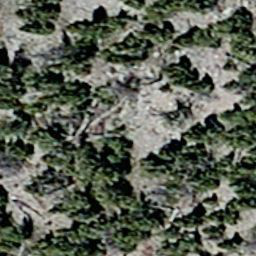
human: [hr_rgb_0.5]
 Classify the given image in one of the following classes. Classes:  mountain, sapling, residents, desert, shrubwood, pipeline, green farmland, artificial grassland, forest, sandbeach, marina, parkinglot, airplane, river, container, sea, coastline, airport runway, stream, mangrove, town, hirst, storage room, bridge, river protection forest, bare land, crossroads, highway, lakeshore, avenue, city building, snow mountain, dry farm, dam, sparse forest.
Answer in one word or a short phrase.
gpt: sparse forest